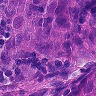
Metastatic tissue present: yes